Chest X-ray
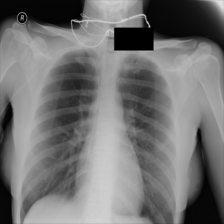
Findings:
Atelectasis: negative
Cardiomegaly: negative
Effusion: negative
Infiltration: negative
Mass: negative
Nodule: negative
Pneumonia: negative
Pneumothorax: negative
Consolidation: negative
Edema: negative
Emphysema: negative
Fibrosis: negative
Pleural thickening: negative
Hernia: negative